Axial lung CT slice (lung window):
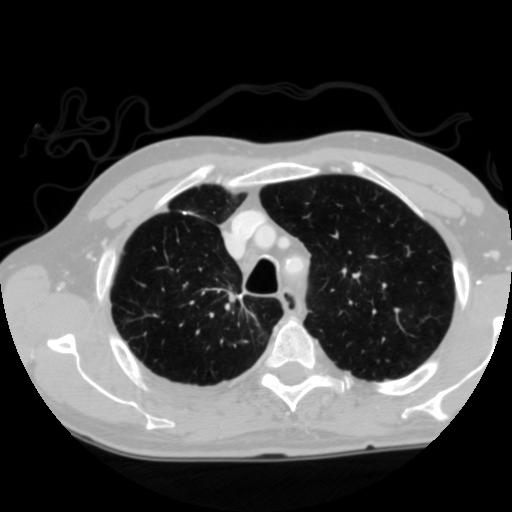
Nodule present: no